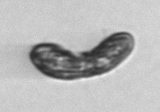
Label: Karenia